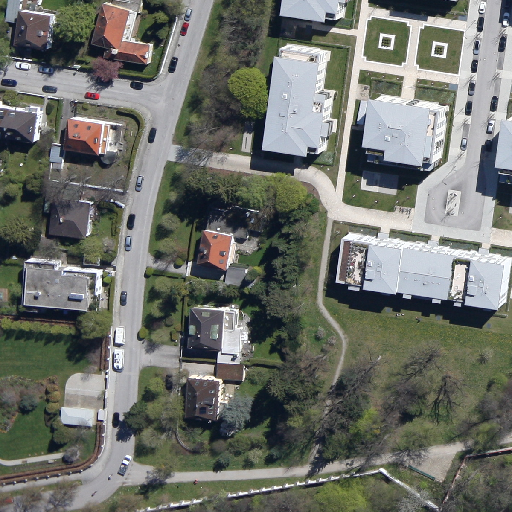
Referring expression: light-duty vehicle in the parking area